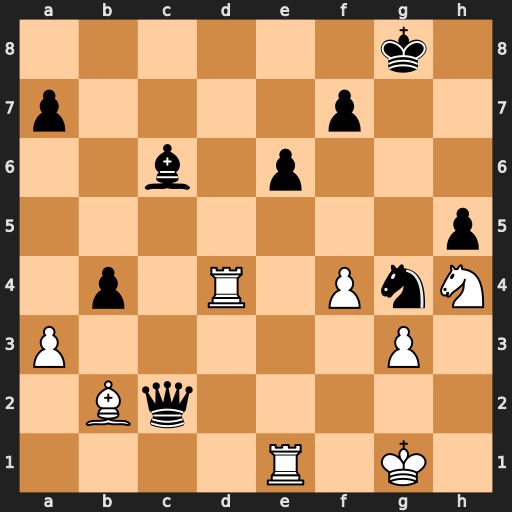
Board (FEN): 6k1/p4p2/2b1p3/7p/1p1R1PnN/P5P1/1Bq5/4R1K1
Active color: w
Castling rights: -
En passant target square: -
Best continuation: Rd8+ Be8 Rxe8+ Kh7 Rh8#